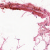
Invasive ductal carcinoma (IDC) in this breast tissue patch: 0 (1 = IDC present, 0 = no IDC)